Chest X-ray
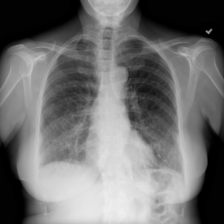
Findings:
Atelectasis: negative
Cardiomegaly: negative
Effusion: negative
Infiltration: negative
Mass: negative
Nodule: negative
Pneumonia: negative
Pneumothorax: negative
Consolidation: negative
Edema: negative
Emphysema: negative
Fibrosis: negative
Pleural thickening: negative
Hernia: negative